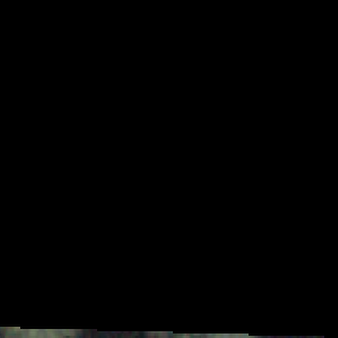
Label: other